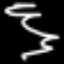
Label: squiggle